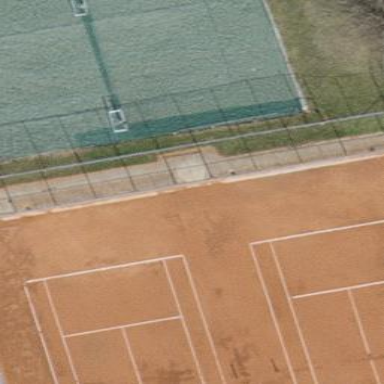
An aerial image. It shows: Sandy pitch for beach volleyball.